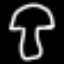
Label: mushroom